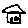
Label: house